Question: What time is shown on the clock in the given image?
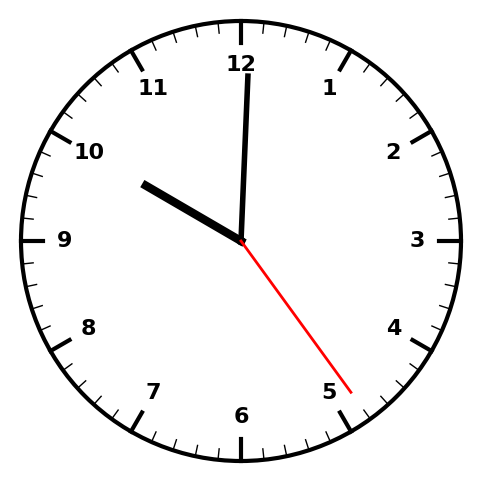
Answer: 10:00:24